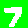
Digit: 7